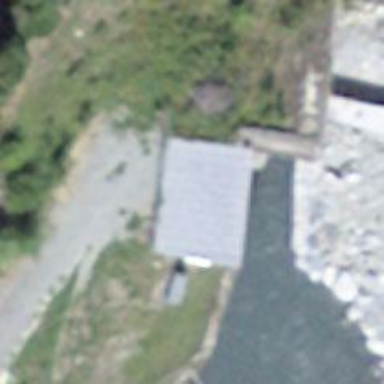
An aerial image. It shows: Man-made water works facility.